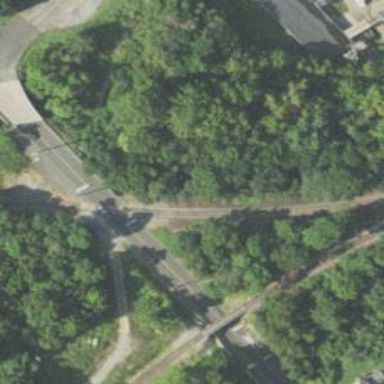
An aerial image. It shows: Disused railway spur line.